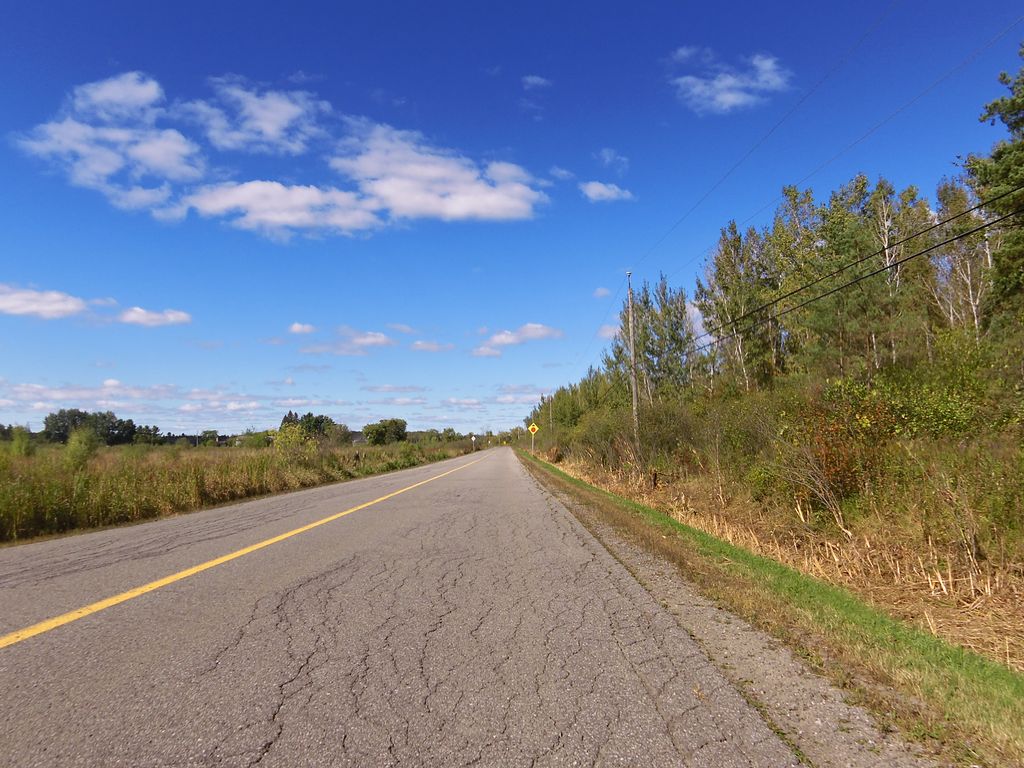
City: ottawa-gatineau